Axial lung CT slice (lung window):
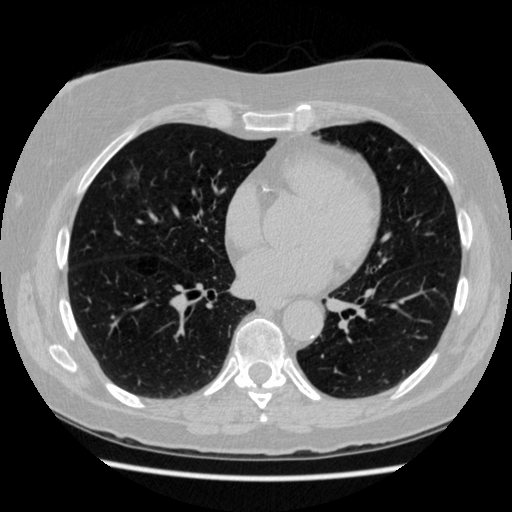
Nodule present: yes
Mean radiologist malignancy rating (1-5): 4.5